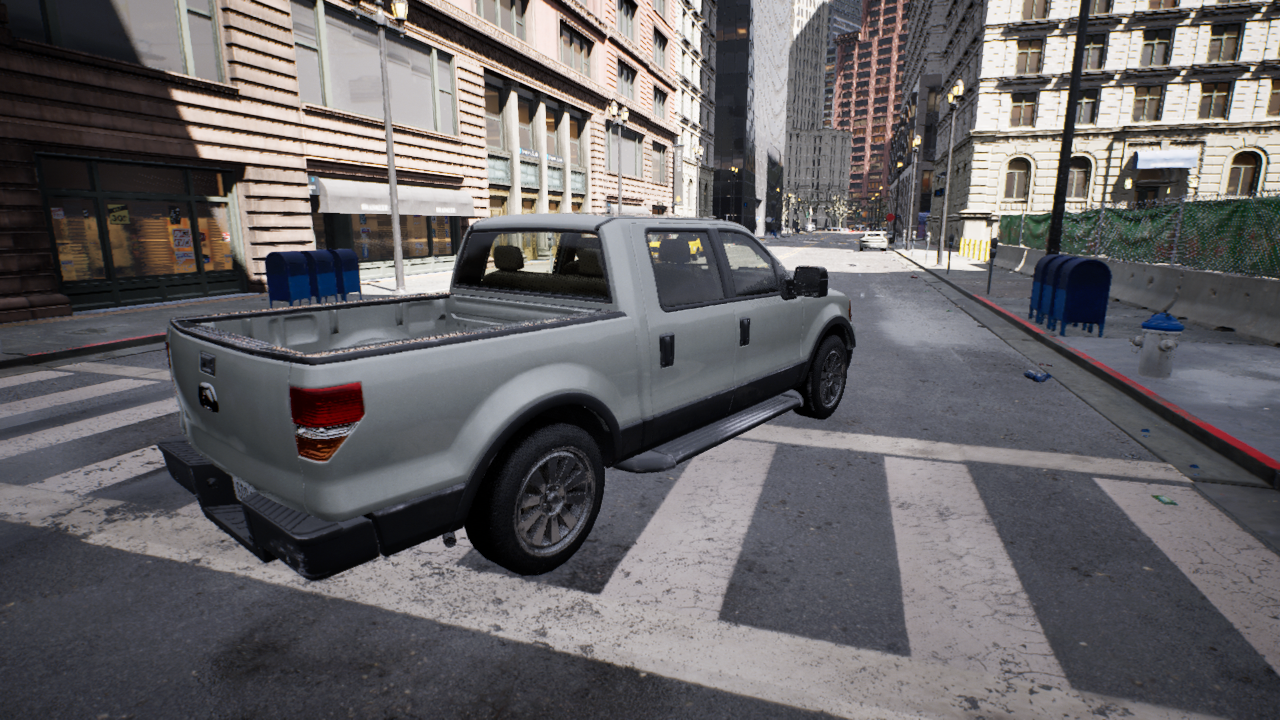
Venue: intersection
Lighting: clear day
Vehicle rig: pickup